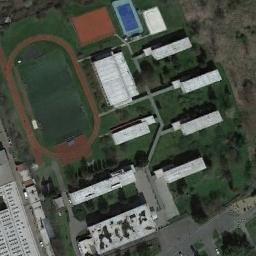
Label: ground_track_field